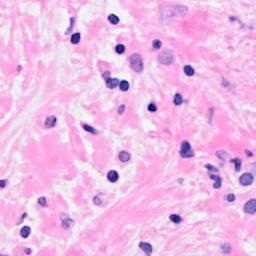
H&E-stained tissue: Breast